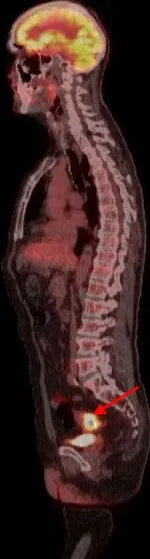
Fused PET-CT image.
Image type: radiology (pet)